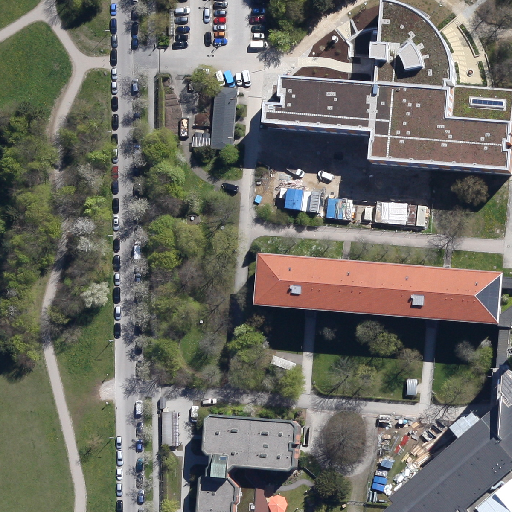
Referring expression: car in the parking area